Question: I'm deploying an app to production using passenger and apache. I've deployed multiple apps on the same server without problems. However, for some reason I'm having problems with this app.
When I run I get a lot of warnings I've never seen before:
'''
WARNING: #<ArgumentError: Illformed requirement ["#<YAML::Syck::DefaultKey:0x7fcbdc2ce610> 1.6.0"]>
# -*- encoding: utf-8 -*-
Gem::Specification.new do |s|
s.name = %q{bson_ext}
s.version = "1.6.0"
s.required_rubygems_version = Gem::Requirement.new(">= 0") if s.respond_to? :required_rubygems_version=
s.authors = ["Mike Dirolf"]
s.date = %q{2012-02-22}
s.description = %q{C extensions to accelerate the Ruby BSON serialization. For more information about BSON, see http://bsonspec.org. For information about MongoDB, see http://www.mongodb.org.}
s.email = %q{mongodb-dev@googlegroups.com}
s.extensions = ["ext/cbson/extconf.rb"]
s.files = ["Rakefile", "bson_ext.gemspec", "ext/cbson/extconf.rb", "ext/cbson/bson_buffer.c", "ext/cbson/cbson.c", "ext/cbson/encoding_helpers.c", "ext/cbson/bson_buffer.h", "ext/cbson/encoding_helpers.h", "ext/cbson/version.h"]
s.homepage = %q{http://www.mongodb.org}
s.require_paths = ["ext"]
<SNIP>
<SNIP>
Using bson (1.6.0)
Installing bson_ext (1.6.0) with native extensions
Using bundler (1.0.22)
Using coffee-script-source (1.2.0)
Using execjs (1.3.0)
Using coffee-script (2.2.0)
Using rack-ssl (1.3.2)
Using json (1.6.5)
Using rdoc (3.12)
Using thor (0.14.6)
Using railties (3.2.2)
Using coffee-rails (3.2.2)
Using geoip_city (0.2.0)
Using jquery-rails (2.0.1)
Using libv8 (3.3.10.4)
Installing mongo (1.6.0)
Using mongoid (2.4.6)
Using rails (3.2.2)
Using sass (3.1.15)
Using sass-rails (3.2.4)
Using therubyracer (0.9.10)
Using uglifier (1.2.3)
Your bundle is complete! Use 'bundle show [gemname]' to see where a bundled gem is installed.
'''
Although it appears as if my gems get bundled when I go to my app I get a passenger error.

Anyone have any idea what might be going on?
Thanks in advance.
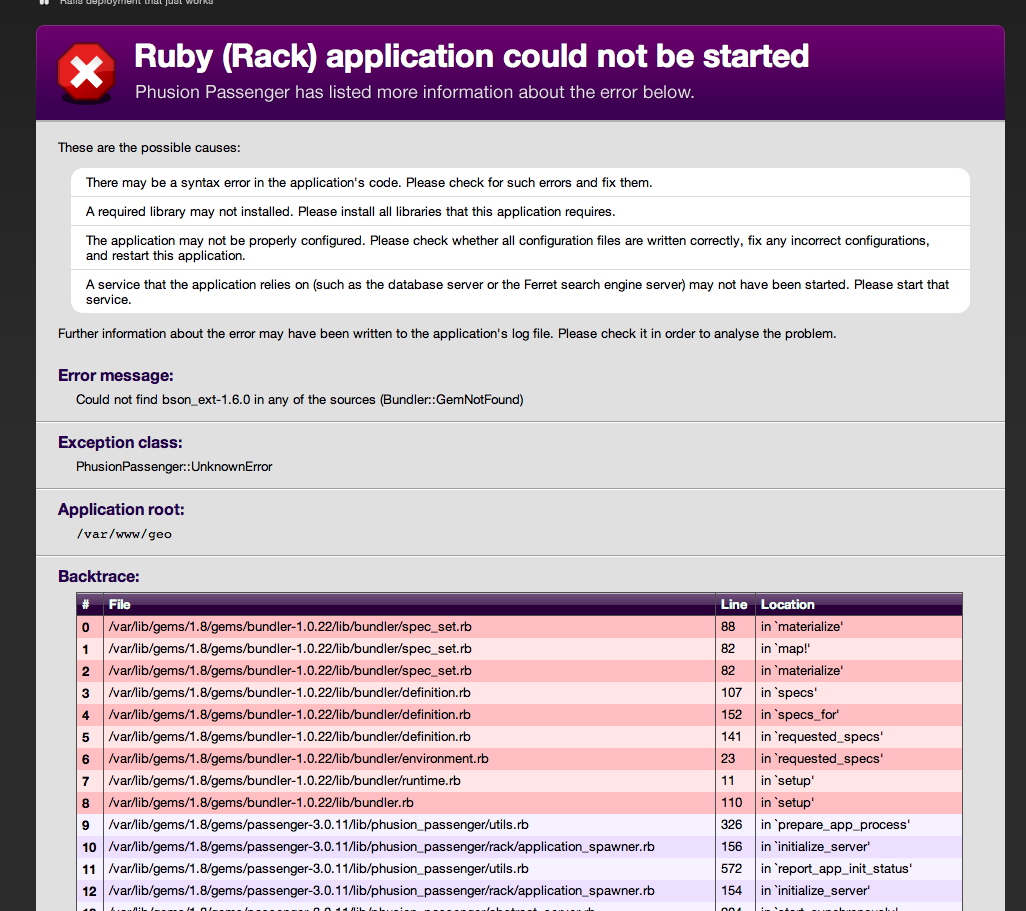
Answer: Apparently its a <URL>.
In the meantime, patch your 'GemFile' (hopefully you don't have all that 1.6.0 cherries...):
'''
gem 'bson', '< 1.6.0'
gem 'bson_ext', '< 1.6.0'
gem 'mongo', '< 1.6.0'
'''
HTH